Field crop: tomato
Growth stage: 2
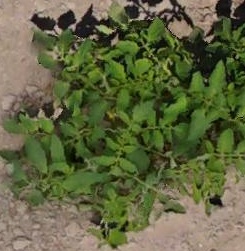
Species: tomato